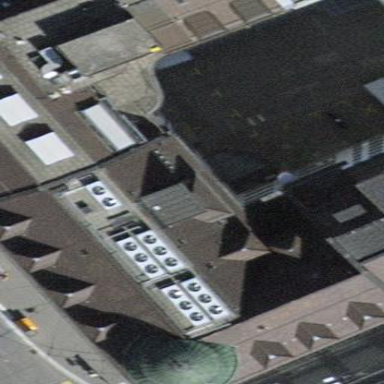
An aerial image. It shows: Office building.